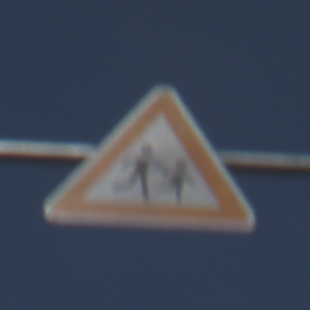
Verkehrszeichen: KinderLinks
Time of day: MorningAfternoon
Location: Outdoor (Nature)
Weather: PartlyCloudy
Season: NotSpecified
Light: Natural